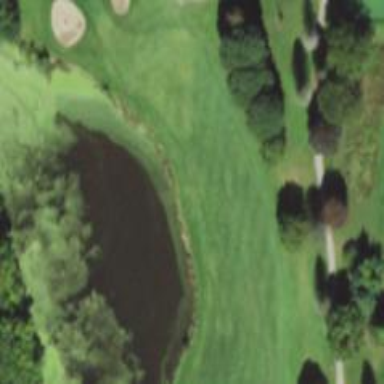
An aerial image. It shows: View of golf hole.